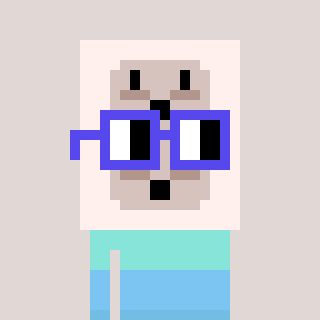
a pixel art character with square blue glasses, a outlet-shaped head and a rust-colored body on a warm background